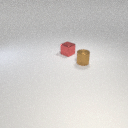
small red metal cube behind small brown metal cylinder